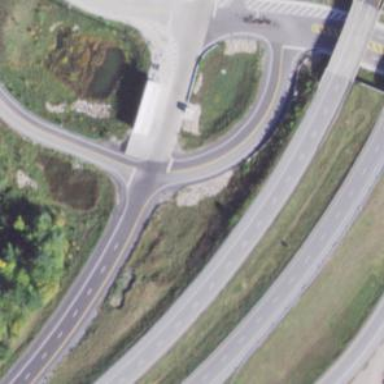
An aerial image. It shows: Asphalt motorway link.